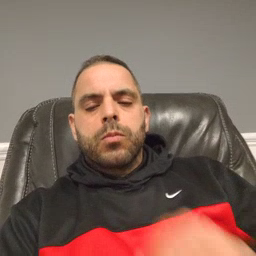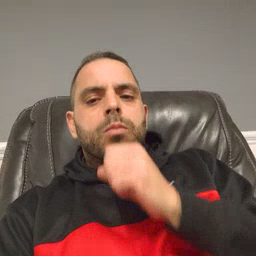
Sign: old